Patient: sex F, age 72
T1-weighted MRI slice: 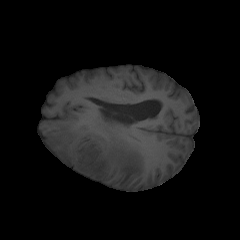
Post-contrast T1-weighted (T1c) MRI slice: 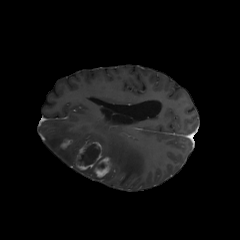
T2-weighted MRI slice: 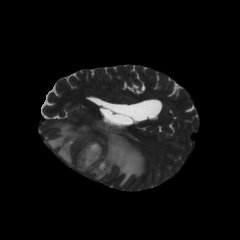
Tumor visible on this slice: yes
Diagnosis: Glioblastoma, IDH-wildtype
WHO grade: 4